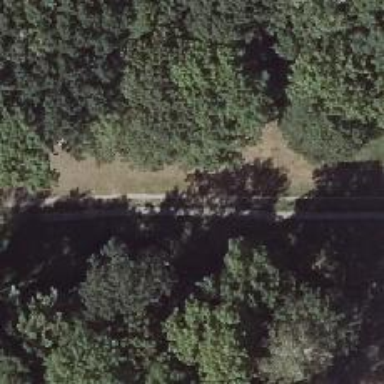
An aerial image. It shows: Path on the ground.